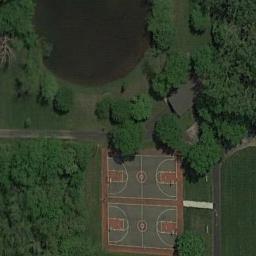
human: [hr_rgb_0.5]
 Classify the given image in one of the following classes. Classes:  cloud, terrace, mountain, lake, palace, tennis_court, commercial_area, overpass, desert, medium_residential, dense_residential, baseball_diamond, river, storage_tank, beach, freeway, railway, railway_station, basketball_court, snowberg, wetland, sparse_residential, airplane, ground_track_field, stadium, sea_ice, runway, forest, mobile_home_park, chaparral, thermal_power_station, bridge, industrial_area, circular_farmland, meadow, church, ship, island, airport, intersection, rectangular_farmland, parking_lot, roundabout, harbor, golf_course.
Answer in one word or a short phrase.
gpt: basketball_court